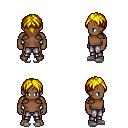
a pixel art fantasy rpg character, male body template, human, dark skin, leather shoulder armor, metal pants, blonde parted hairstyle, white slippers, four views (front, back, left, right), 2x2 character sprite sheet, small pixel art, hard edges, no anti-aliasing